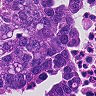
Metastatic tissue present: yes